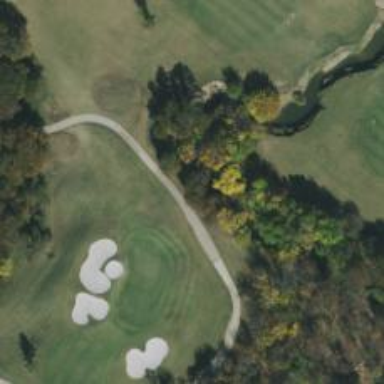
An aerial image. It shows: Water hazard on golf course.